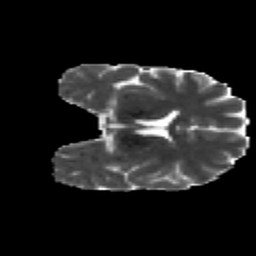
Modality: MD
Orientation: coronal
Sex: male
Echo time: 0.114 s